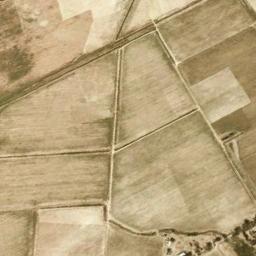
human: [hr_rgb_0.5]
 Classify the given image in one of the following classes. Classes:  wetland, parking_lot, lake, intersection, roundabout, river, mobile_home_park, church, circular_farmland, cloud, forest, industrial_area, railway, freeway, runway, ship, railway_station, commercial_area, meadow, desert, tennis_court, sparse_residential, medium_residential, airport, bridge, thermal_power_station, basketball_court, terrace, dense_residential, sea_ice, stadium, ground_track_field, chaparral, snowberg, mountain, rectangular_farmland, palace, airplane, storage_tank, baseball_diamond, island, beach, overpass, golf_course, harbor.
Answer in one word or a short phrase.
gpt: rectangular_farmland